Question: Can somebody explain me how to achieve a custom progress bar that draws upon some ImageButton like this:

I was searching and implementing it myself, but wasn't event close to what is in the picture :(
The only similiar thing I found were <URL>
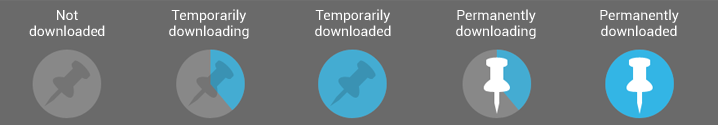
Answer: <URL> should give what you're looking for. Let me know if it helps.

EDIT:
I edited the link to only point to the specific project which should make it easier.
Download the project as a zip from the link I provided then extract it. Inside the romannurik-code-e77853751bbd folder navigate to misc/pinprogress and then you will be inside this project. From the src folder add PinProgressButton.java to your project along with all of the items in the res directory except ic_launcher.png.
Add it to your layout
'''
<com.yourpackage.pinprogress.PinProgressButton
android:id="@+id/pin_progress_1"
style="@style/PinProgressButton"
android:layout_width="wrap_content"
android:layout_height="wrap_content"
android:layout_gravity="bottom|right" />
'''
Reference it from your activity
'''
final PinProgressButton pinProgress1 = (PinProgressButton) findViewById(
R.id.pin_progress_1);
'''
To set the progress
'''
pinProgress1.setProgress(progressValue);
'''
This is to change the <URL>
'''
CompoundButton.OnCheckedChangeListener checkedChangeListener
= new CompoundButton.OnCheckedChangeListener() {
@Override
public void onCheckedChanged(CompoundButton compoundButton, boolean checked) {
updatePinProgressContentDescription((PinProgressButton) compoundButton);
}
};
pinProgress1.setOnCheckedChangeListener(checkedChangeListener);
updatePinProgressContentDescription(pinProgress1);
}
private void updatePinProgressContentDescription(PinProgressButton button) {
int progress = button.getProgress();
if (progress <= 0) {
button.setContentDescription(getString(button.isChecked()
? R.string.content_desc_pinned_not_downloaded
: R.string.content_desc_unpinned_not_downloaded));
} else if (progress >= 100) {
button.setContentDescription(getString(button.isChecked()
? R.string.content_desc_pinned_downloaded
: R.string.content_desc_unpinned_downloaded));
} else {
button.setContentDescription(getString(button.isChecked()
? R.string.content_desc_pinned_downloading
: R.string.content_desc_unpinned_downloading));
}
}
'''